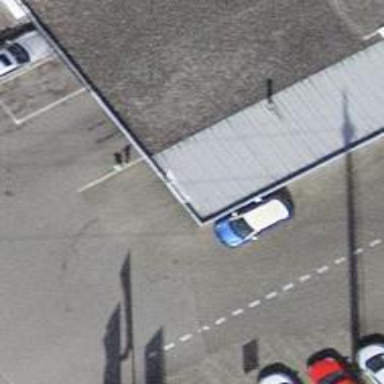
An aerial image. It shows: Car wash facility.